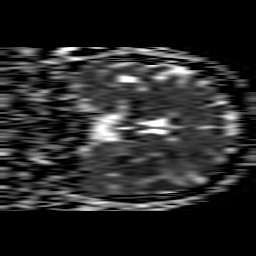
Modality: ADC
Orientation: coronal
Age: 72
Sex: female
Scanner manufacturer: philips
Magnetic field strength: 1.5 T
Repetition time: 3.681 s
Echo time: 0.09411 s